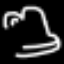
Label: frog